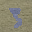
Label: 3